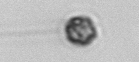
Label: flagellate